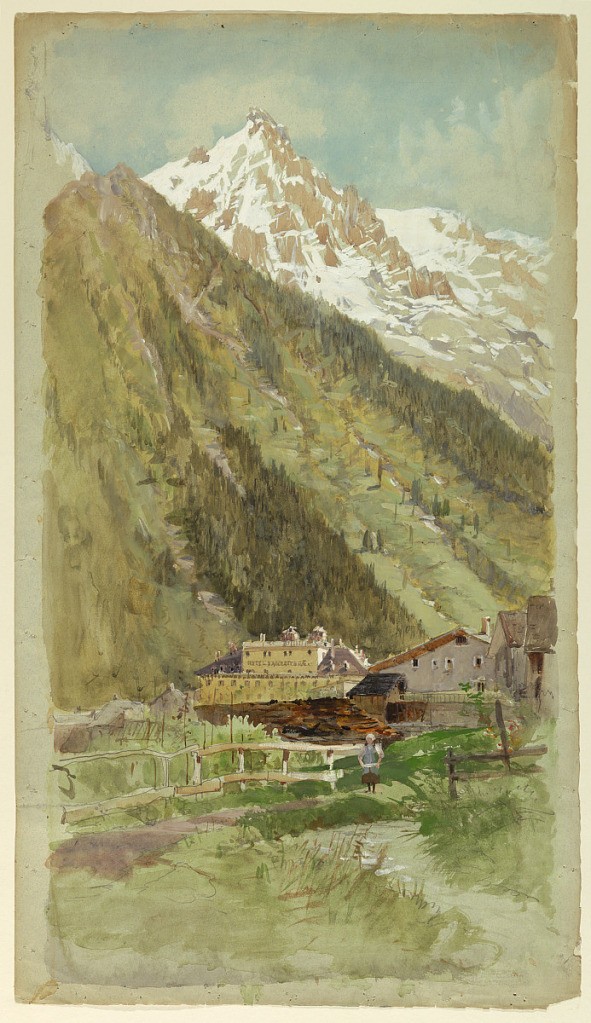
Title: Hotel in the Mountains
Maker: Francis Hopkinson Smith, American, 1838–1915
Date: ca. 1880
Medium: Brush and watercolor, gouache, graphite on paper
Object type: Drawing
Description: Scene of a meadow with fence and stream, female figure in foreground.